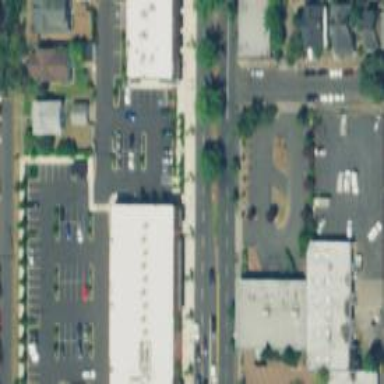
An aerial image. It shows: Retail area.